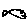
Label: fish